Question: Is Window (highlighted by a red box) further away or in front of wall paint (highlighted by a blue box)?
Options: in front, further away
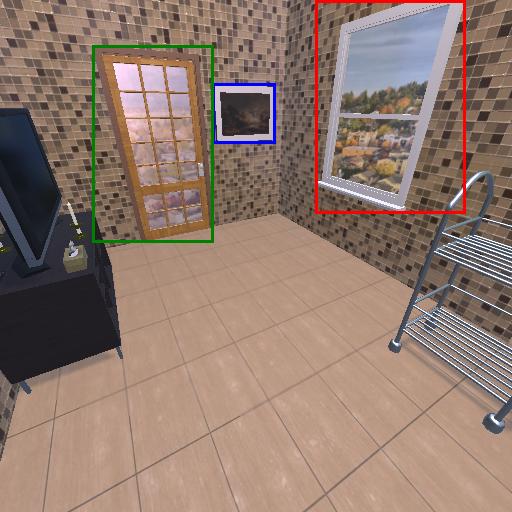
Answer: in front